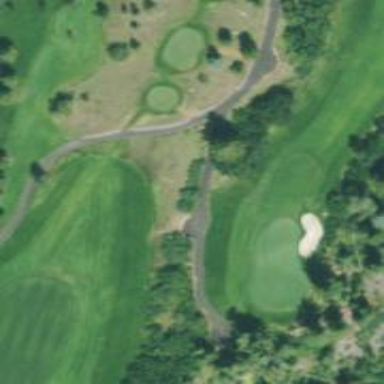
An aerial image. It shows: Track used as golf cart path.